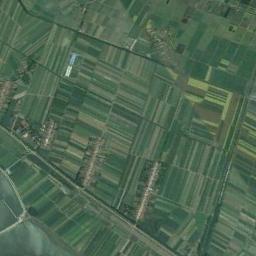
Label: rectangular_farmland